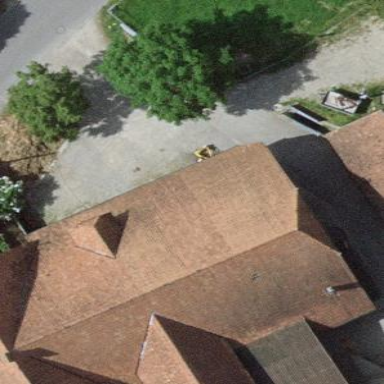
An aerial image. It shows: Farm building.